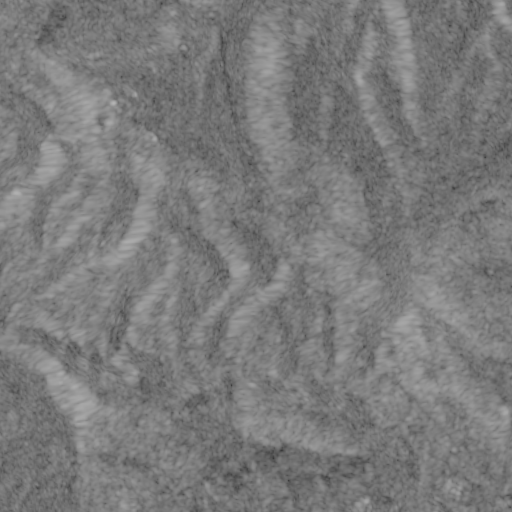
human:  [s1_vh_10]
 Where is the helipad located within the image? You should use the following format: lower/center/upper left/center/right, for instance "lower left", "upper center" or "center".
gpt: The helipad is located in the lower right of the image.
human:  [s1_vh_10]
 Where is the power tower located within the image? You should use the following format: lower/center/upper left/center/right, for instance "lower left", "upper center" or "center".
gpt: The power tower is located in the upper right of the image.
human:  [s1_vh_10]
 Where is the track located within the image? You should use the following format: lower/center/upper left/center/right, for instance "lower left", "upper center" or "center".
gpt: There is no track in the image.

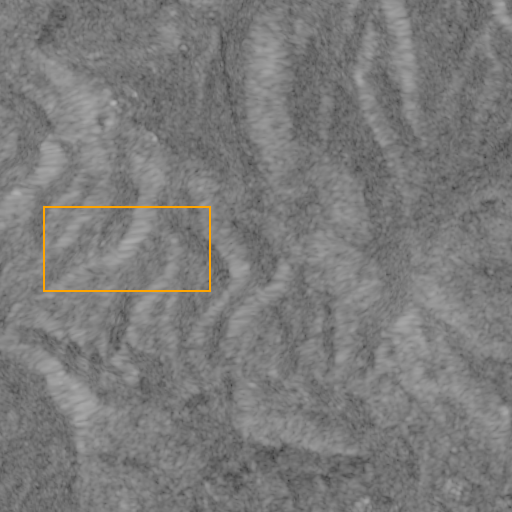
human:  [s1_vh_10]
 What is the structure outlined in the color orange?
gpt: There is no orange outline.
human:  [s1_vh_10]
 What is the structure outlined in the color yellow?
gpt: There is no structure outlined in yellow.